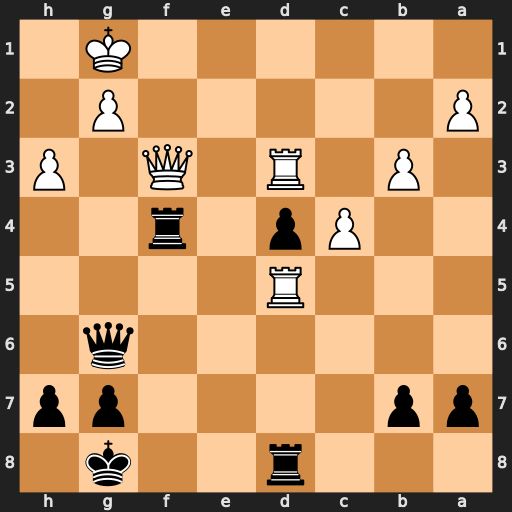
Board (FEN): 3r2k1/pp4pp/6q1/3R4/2Pp1r2/1P1R1Q1P/P5P1/6K1
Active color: b
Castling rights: -
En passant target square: -
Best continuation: Rxf3 Rxd8+ Rf8